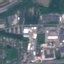
Land use / land cover class: Industrial